Question: I created child window (dialog) end set it's parent the window of another process (Notepad for example) by its handle.
'''
HANDLE hProcess = OpenProcess( PROCESS_QUERY_INFORMATION |
PROCESS_VM_READ,
FALSE, processID );
if (NULL != hProcess )
{
HWND hw;
hw = find_main_window(processID); //some function of getting win handle through process ID
}
................
CMyHud *mhDlg = new CMyHud();
CWnd* pWnd = CWnd::FromHandle(hw);
//if(mhDlg->m_hWnd != 0)
if (!mhDlg->GetSafeHwnd())
{
if (mhDlg != NULL)
{
ret = mhDlg->Create(IDD_DIALOG1, pWnd);
}
if (!ret) //Create failed.
{
AfxMessageBox(_T("Error creating Dialog"));
return FALSE;
}
}
'''
Then I set styles for parent and child windows
'''
LONG t = GetWindowLong(hw,GWL_STYLE) | WS_CLIPCHILDREN | WS_CLIPSIBLINGS;
SetWindowLong(hw,GWL_STYLE,t);
LONG t1 = GetWindowLong(mhDlg->m_hWnd,GWL_STYLE) | WS_CLIPSIBLINGS | WS_OVERLAPPED;
SetWindowLong(mhDlg->m_hWnd,GWL_STYLE,t1);
::BringWindowToTop(mhDlg->m_hWnd);
mhDlg->ShowWindow(SW_SHOW);
'''
The child window appears in the client area of the parent window (Notepad).
Good.
BUT! It's disappears when I set focus on parent window. Well. Physically it's still there, but its background merges with parent's window background, and it seems like the child window is gone.
When you find child window and set focus on it, it's appearing again. But it is redrawing bad, still having a parts of parent's window background (look at the picture).

What have i done wrong?? What should I do for appearing child window over the parent ALWAYS, regardless of redrawing the parent window?
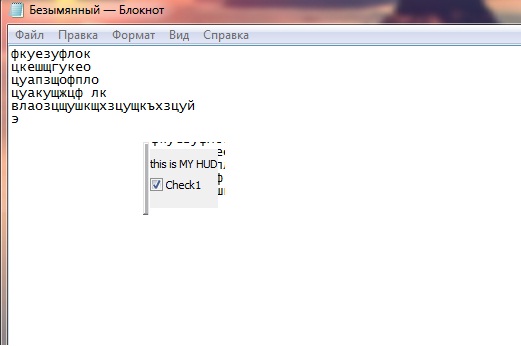
Answer: With using the SetWindowPos method all works perfectly!